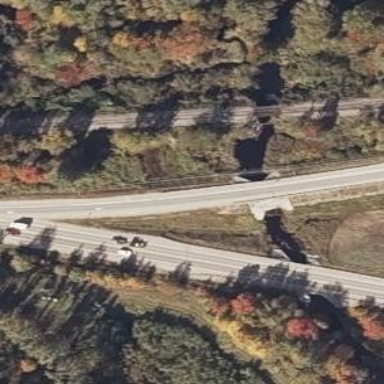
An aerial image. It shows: Asphalt trunk link road.